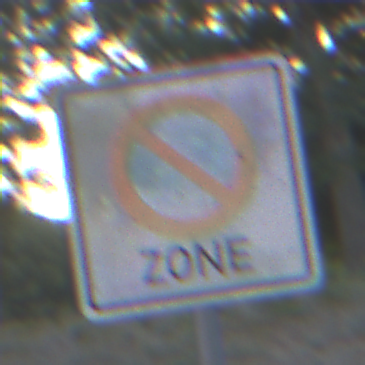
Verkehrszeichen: BeginnEingeschraenktesHalteverbotZone
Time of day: SunriseSunset
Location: Outdoor (Urban)
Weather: Clear
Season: NotSpecified
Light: Natural